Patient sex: F
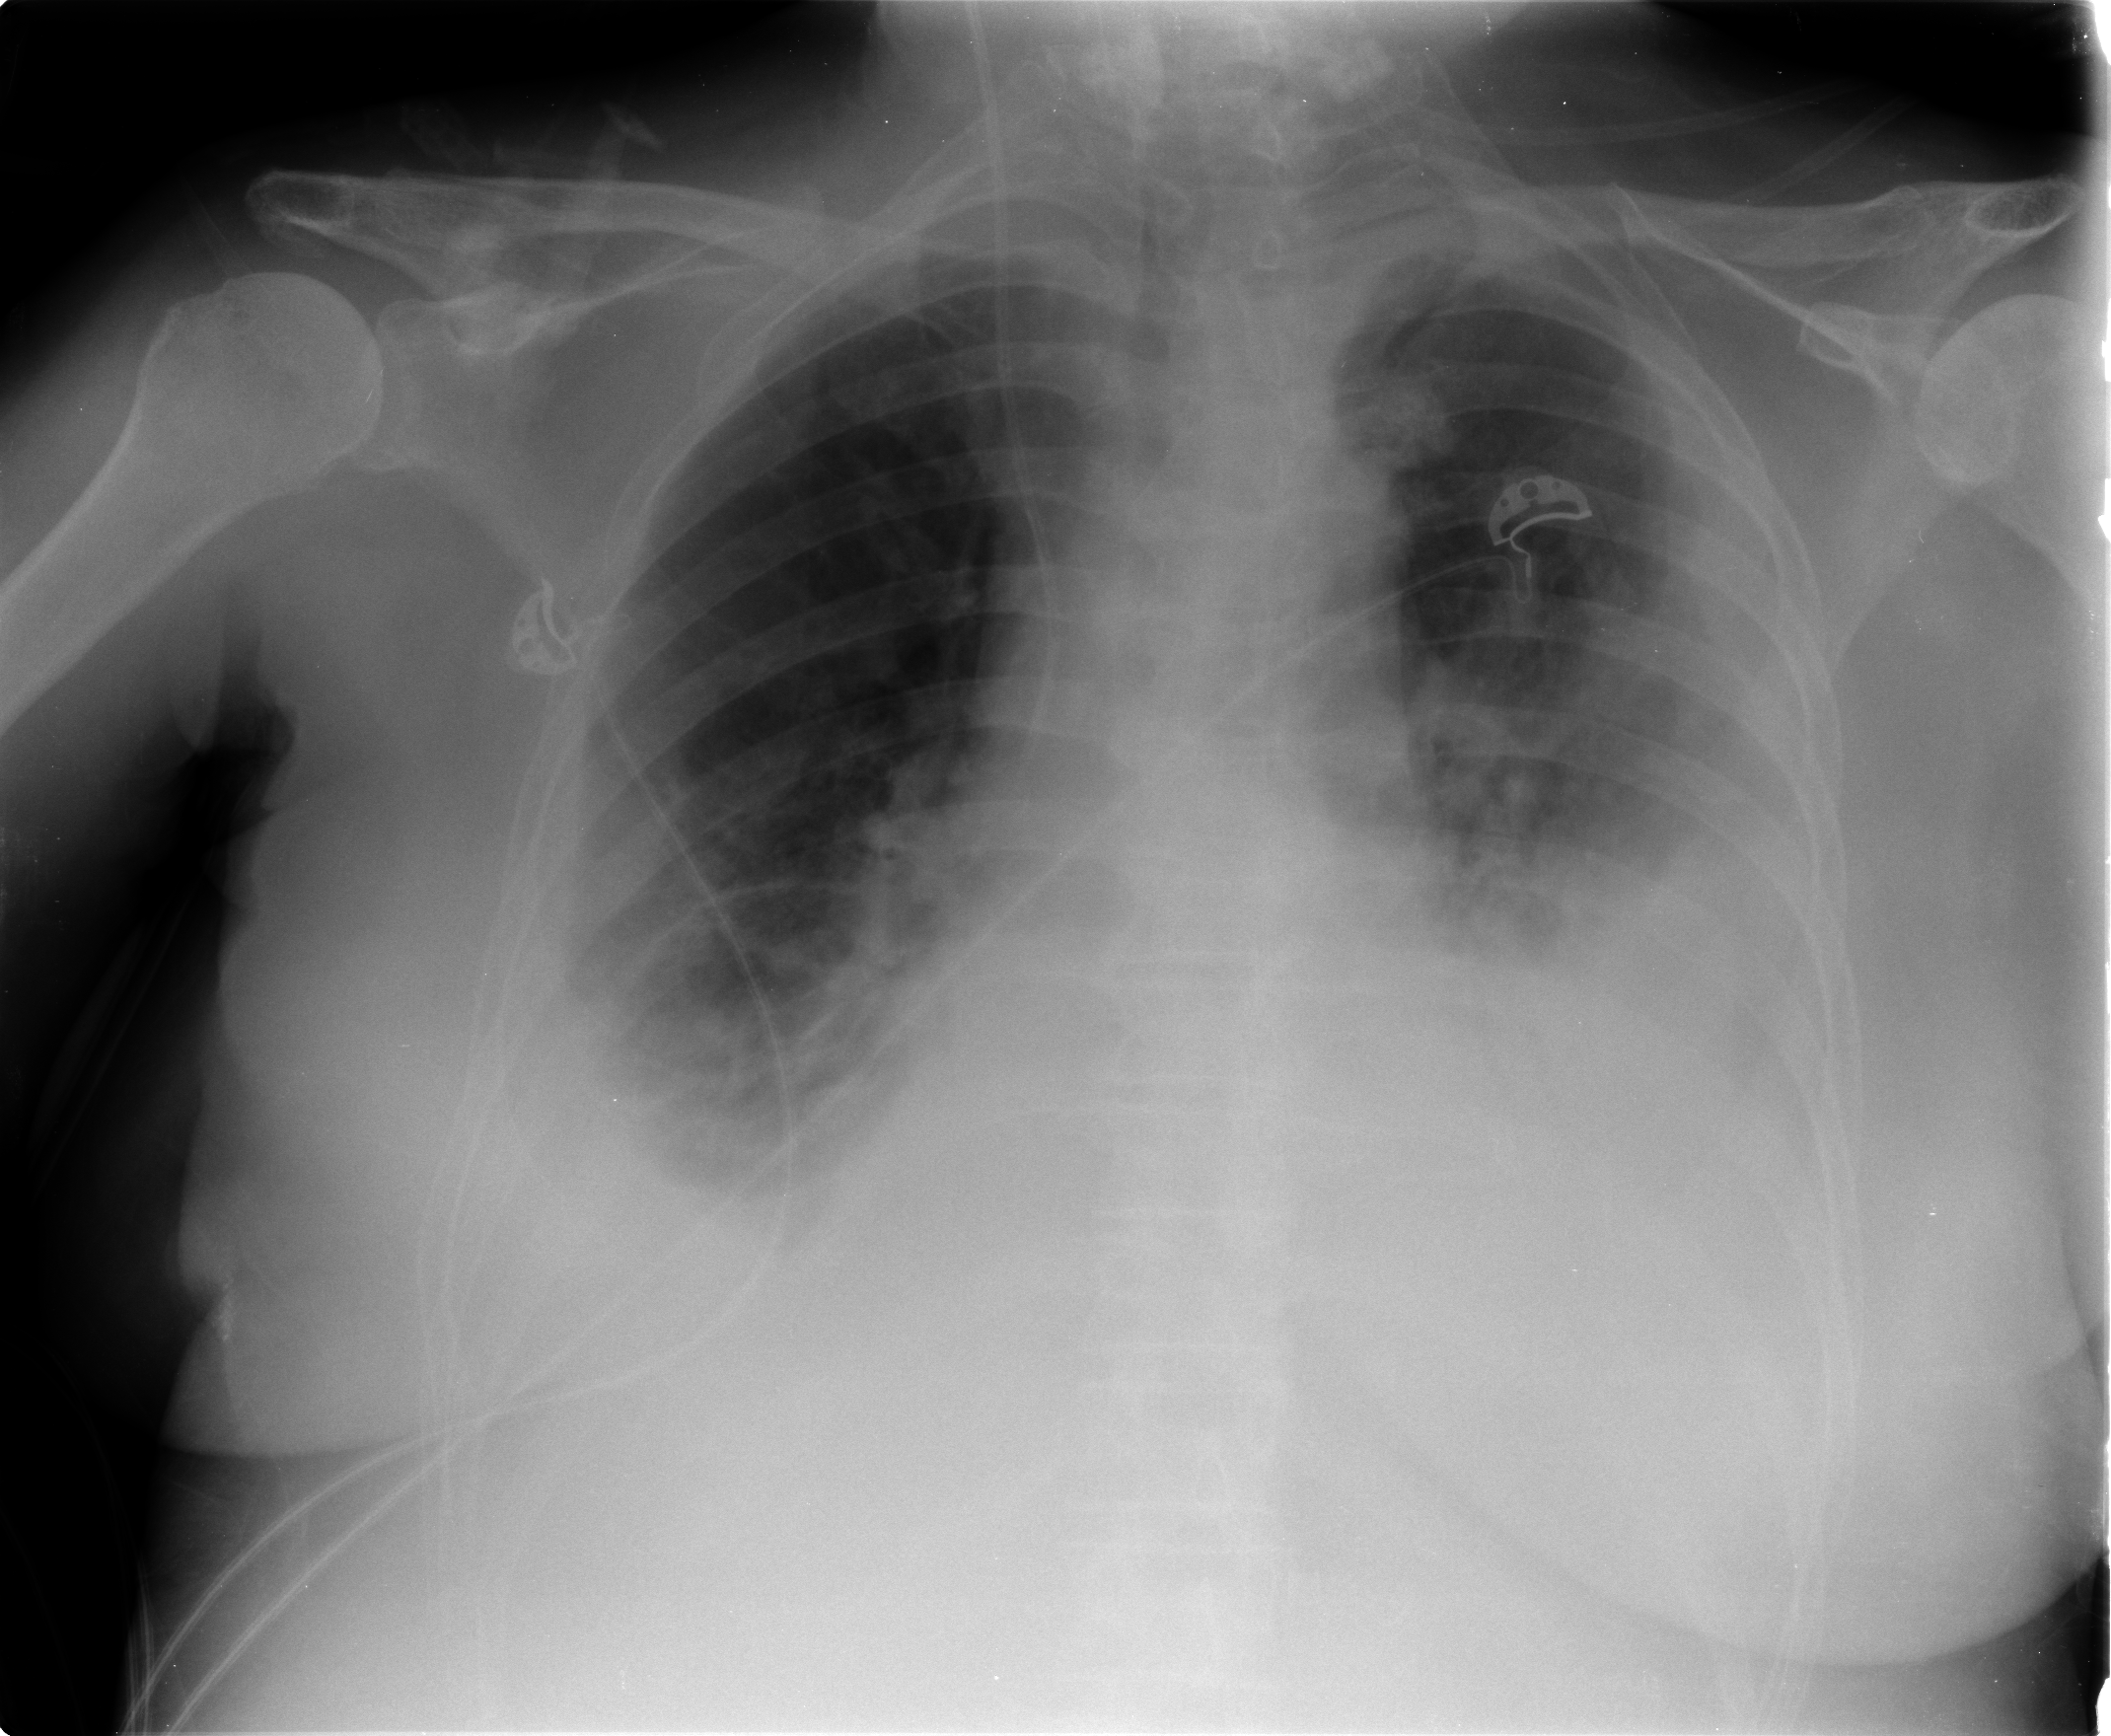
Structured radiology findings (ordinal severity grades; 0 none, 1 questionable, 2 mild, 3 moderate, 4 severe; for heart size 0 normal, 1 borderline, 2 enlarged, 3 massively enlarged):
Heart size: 2
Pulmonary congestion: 2
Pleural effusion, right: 2
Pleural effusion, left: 3
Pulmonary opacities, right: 2
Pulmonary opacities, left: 2
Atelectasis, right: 2
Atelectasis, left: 2